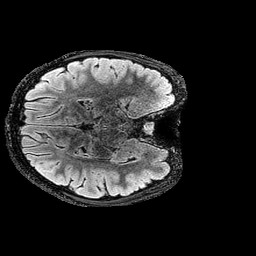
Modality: FLAIR
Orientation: axial
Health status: ill
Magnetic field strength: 3 T